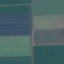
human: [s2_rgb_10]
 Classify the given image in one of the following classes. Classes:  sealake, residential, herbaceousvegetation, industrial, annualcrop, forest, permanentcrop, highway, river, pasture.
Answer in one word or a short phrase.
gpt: AnnualCrop